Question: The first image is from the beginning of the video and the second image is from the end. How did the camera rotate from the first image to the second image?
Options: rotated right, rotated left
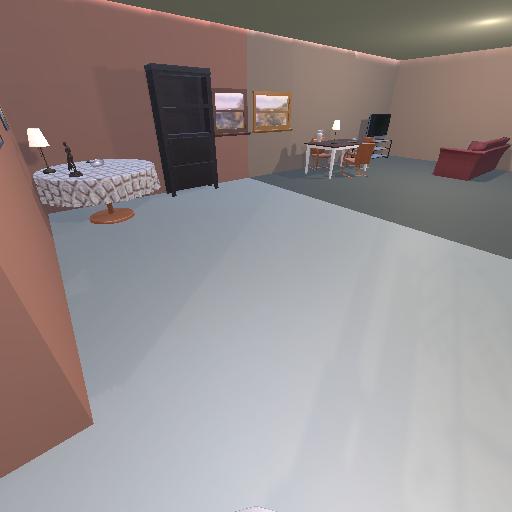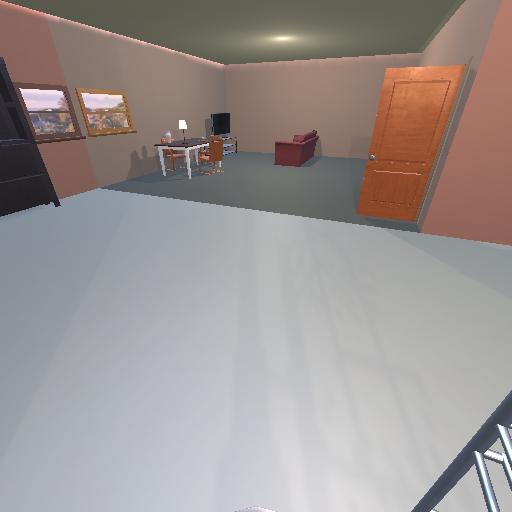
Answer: rotated right